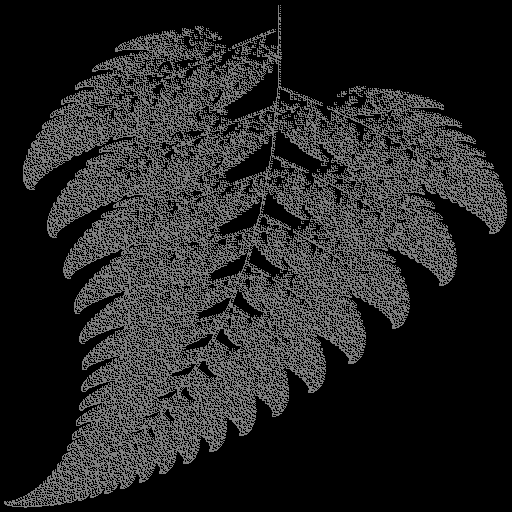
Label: spleenwort_fern